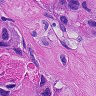
Metastatic tissue present: yes